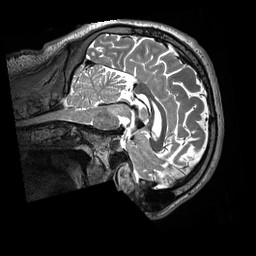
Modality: T2w
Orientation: sagittal
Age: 27
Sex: male
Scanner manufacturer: siemens
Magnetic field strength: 3 T
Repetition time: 3.2 s
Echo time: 0.408 s